Question: At the moment, I'm experiencing a very weird bug/glitch with ListViews in Details-View with a SmallImageList and a StateImageList: Whenever I add an item and set the ImageKey and the StateImageIndex to a value, it will display the state image fine, but the "normal" image of the item is strangely shifted upwards, and a bit of the next image in the ImageList becomes visible.
How do I get rid of this and display my icon properly? Did anyone experience something like this before?
The SmallImageList contains flags of the size 16x11.
The problem does not occur if I remove the StateImageList.
Here's a screenshot of the result with both State -and SmallImageList enabled:

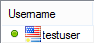
Answer: The SmallImageList and the StateImageList had different image sizes: 16x11 and 16x16. This caused the ListView to fill in the "gap" with the next flag.
I fixed it by adjusting the StateImageList Image Size to 16x11. Everything works fine now.